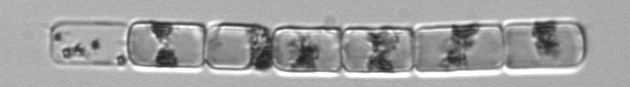
Label: Guinardia_delicatula_TAG_internal_parasite